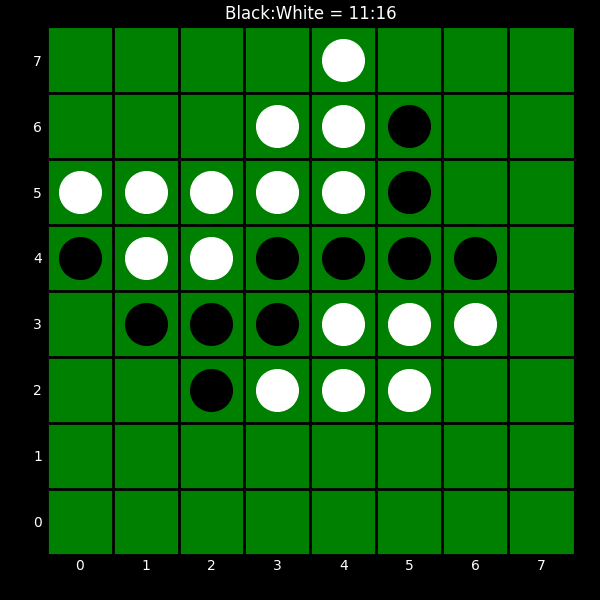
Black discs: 11
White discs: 16